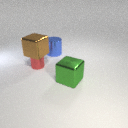
small red metal cylinder behind large green metal cube